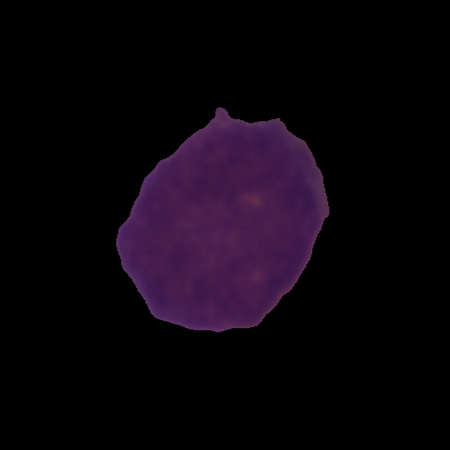
Label: healthy